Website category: restaurant
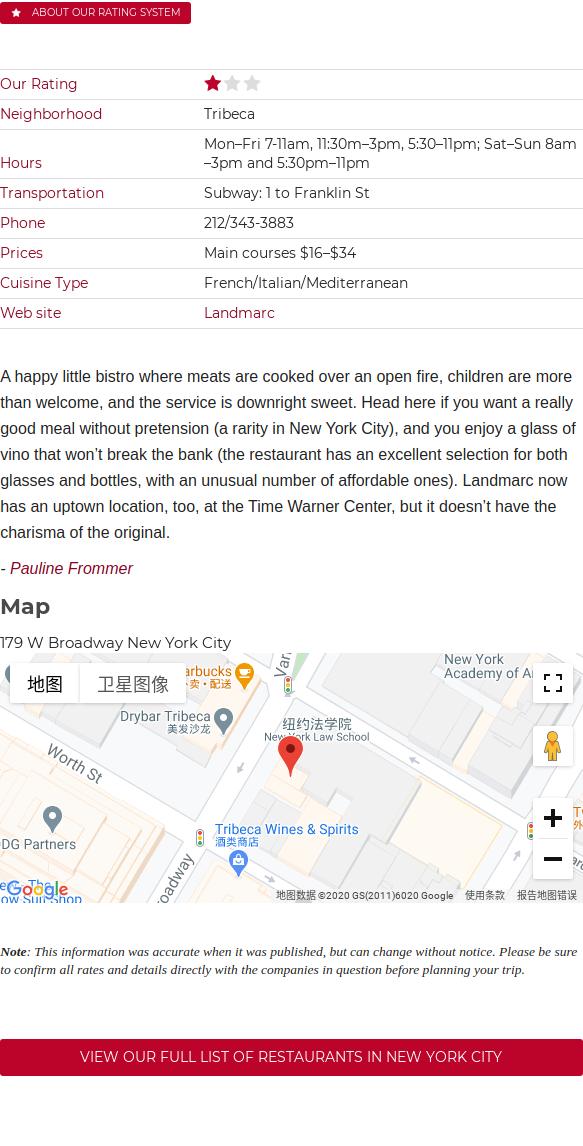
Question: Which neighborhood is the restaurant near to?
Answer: Tribeca

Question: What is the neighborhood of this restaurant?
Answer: Tribeca

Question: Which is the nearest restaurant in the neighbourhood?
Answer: Tribeca

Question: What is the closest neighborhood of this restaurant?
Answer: Tribeca

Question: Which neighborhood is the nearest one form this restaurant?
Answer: Tribeca

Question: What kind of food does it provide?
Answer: French/Italian/Mediterranean

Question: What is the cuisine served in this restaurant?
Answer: French/Italian/Mediterranean

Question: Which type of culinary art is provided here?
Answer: French/Italian/Mediterranean

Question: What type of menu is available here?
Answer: French/Italian/Mediterranean

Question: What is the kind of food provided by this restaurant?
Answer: French/Italian/Mediterranean

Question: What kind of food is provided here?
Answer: French/Italian/Mediterranean

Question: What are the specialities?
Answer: French/Italian/Mediterranean

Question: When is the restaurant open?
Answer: MonFri 7-11am, 11:30m3pm, 5:3011pm; SatSun 8am3pm and 5:30pm11pm

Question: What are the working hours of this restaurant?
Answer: MonFri 7-11am, 11:30m3pm, 5:3011pm; SatSun 8am3pm and 5:30pm11pm

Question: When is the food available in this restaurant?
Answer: MonFri 7-11am, 11:30m3pm, 5:3011pm; SatSun 8am3pm and 5:30pm11pm

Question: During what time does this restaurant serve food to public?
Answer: MonFri 7-11am, 11:30m3pm, 5:3011pm; SatSun 8am3pm and 5:30pm11pm

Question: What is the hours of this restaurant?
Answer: MonFri 7-11am, 11:30m3pm, 5:3011pm; SatSun 8am3pm and 5:30pm11pm

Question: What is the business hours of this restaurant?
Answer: MonFri 7-11am, 11:30m3pm, 5:3011pm; SatSun 8am3pm and 5:30pm11pm

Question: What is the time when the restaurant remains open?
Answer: MonFri 7-11am, 11:30m3pm, 5:3011pm; SatSun 8am3pm and 5:30pm11pm

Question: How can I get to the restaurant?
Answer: Subway: 1 to Franklin St

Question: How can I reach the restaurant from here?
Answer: Subway: 1 to Franklin St

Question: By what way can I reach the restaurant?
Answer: Subway: 1 to Franklin St

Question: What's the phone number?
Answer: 212/343-3883

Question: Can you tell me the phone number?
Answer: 212/343-3883

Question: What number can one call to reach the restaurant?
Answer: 212/343-3883

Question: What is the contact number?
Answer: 212/343-3883

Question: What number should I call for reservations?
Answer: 212/343-3883

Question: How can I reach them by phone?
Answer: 212/343-3883

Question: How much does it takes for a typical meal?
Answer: Main courses $16$34

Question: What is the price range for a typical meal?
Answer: Main courses $16$34

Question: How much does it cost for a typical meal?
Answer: Main courses $16$34

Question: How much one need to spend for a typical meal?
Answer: Main courses $16$34

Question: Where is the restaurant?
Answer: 179 W Broadway New York City

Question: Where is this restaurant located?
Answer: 179 W Broadway New York City

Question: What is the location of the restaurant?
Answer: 179 W Broadway New York City

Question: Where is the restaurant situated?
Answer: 179 W Broadway New York City

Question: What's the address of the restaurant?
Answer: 179 W Broadway New York City

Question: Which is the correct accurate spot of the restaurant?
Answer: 179 W Broadway New York City

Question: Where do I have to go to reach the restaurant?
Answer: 179 W Broadway New York City